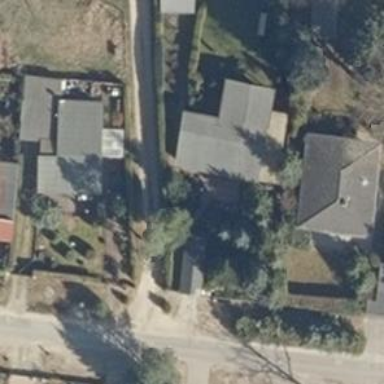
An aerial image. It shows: Driveway.